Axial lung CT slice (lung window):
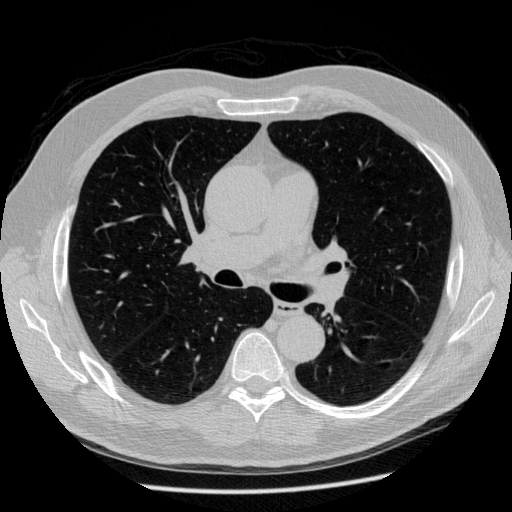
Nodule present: no